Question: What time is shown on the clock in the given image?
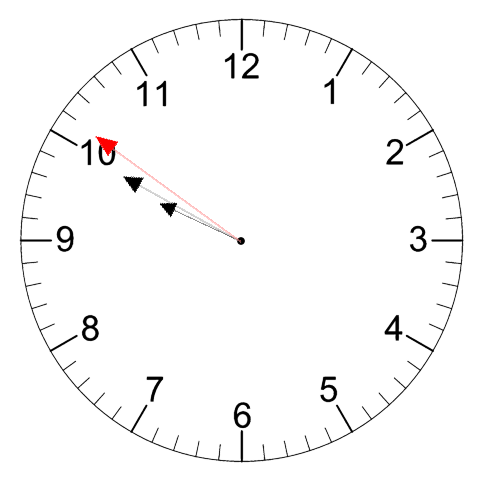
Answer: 09:49:51